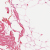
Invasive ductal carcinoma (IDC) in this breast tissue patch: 0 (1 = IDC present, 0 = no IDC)